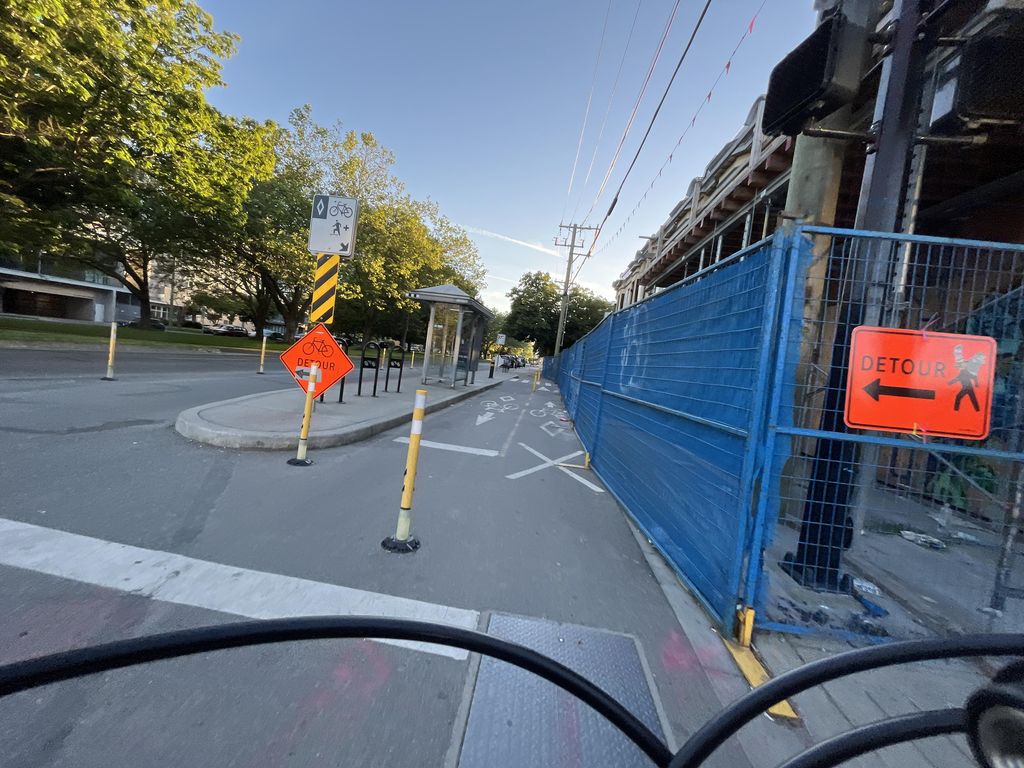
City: victoria